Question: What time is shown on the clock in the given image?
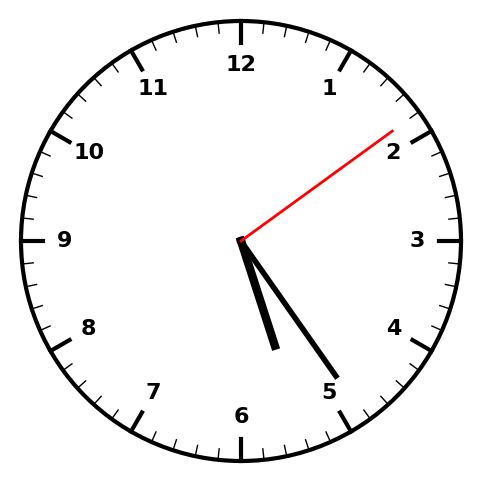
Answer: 05:24:09